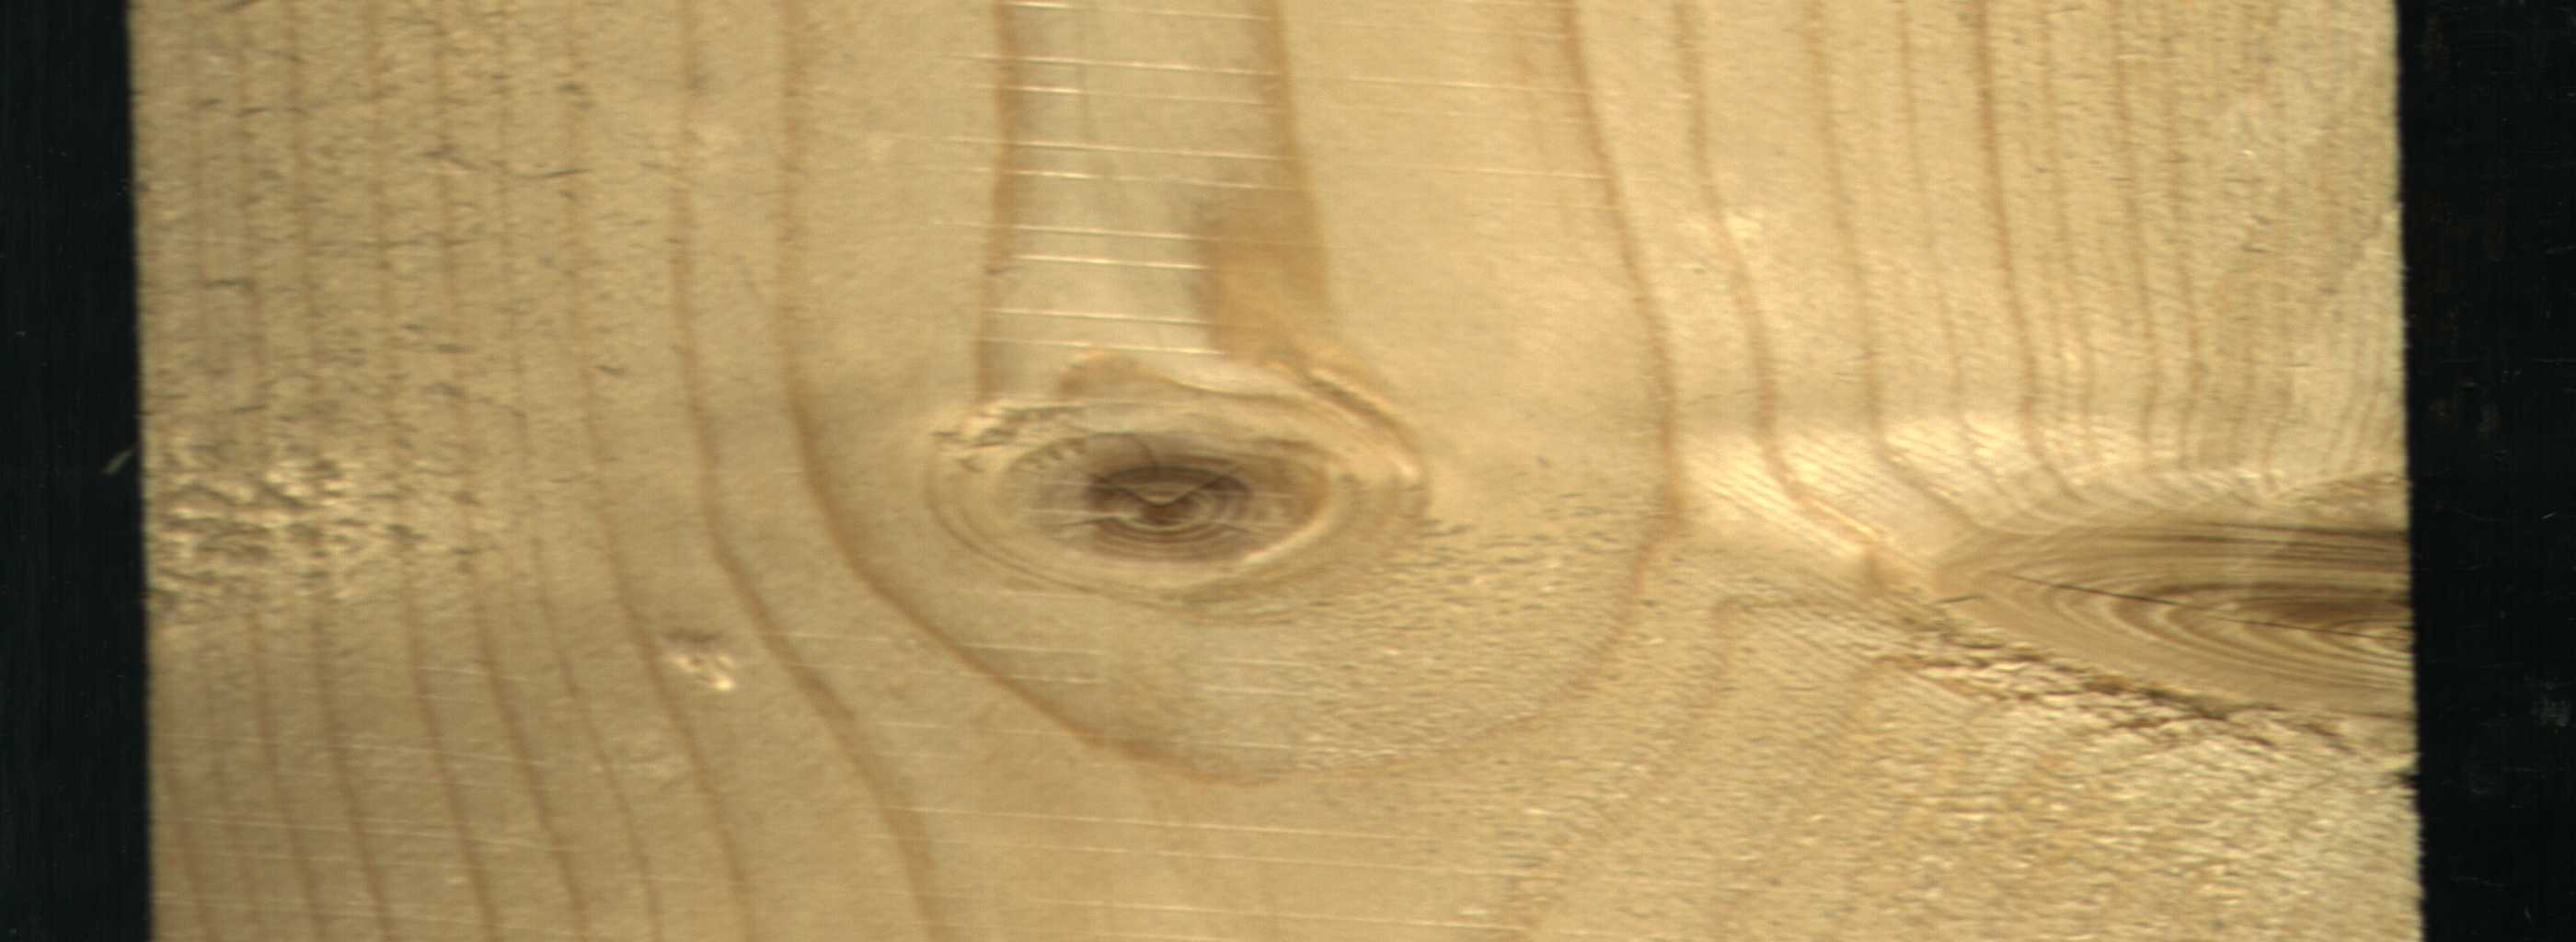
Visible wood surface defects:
knot_with_crack
knot_with_crack